Question: I downloaded the ADT Bundle from the android developers website, and I choosed the 64 bits version. When I tried running eclipse, it didn't work and I got the error eclipse.exe is not a valid Win32 application.
I am running a 64 bits Windows XP machine. I checked it by ruuning dxdiag.exe :

I don't understand why it is not working. Any idea ?
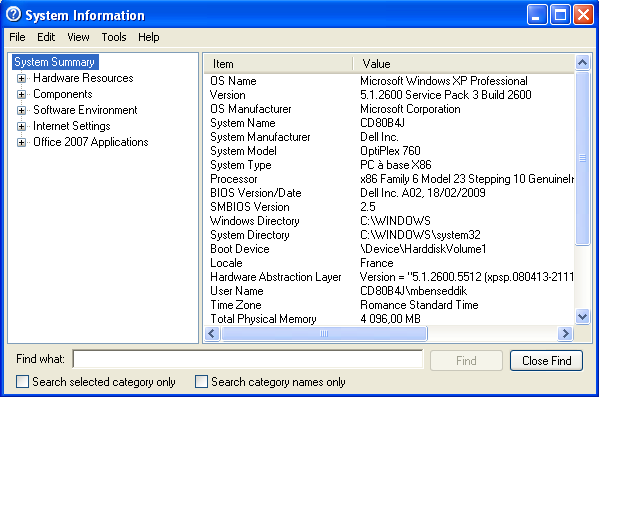
Answer: What i can see from your system information, your window xp is 32bit Operating System.
X86 represents 32-bit OS for Window XP.
Now you can do 2 things
First - Download ADT Bundle for 32-Bit.
Second - Download Eclipse Only for 32-Bit and set the path of downloaded android SDK into Eclipse.